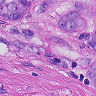
Metastatic tissue present: yes